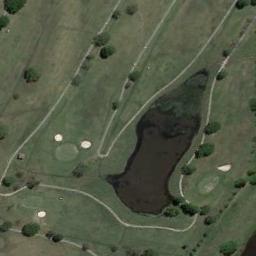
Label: golf_course